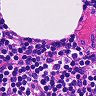
Metastatic tissue present: no